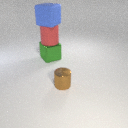
large green metal cube below large blue rubber cube